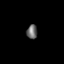
Tissue: skin
Cell type: Epithelial cells
Senescence score: 0.2088
Nuclear area (px): 146
Mean DAPI intensity: 107.582